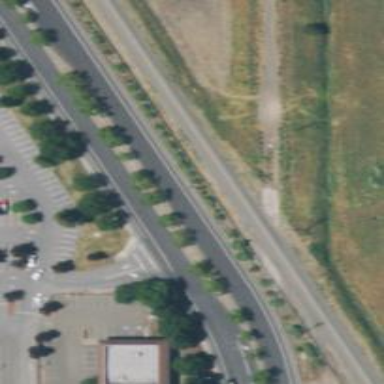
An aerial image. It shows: Tertiary road with asphalt surface.